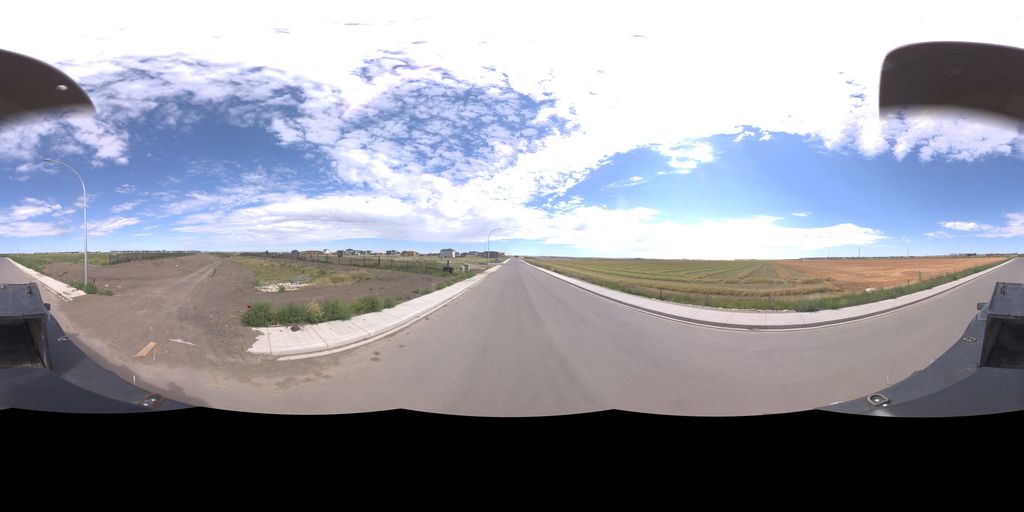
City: saskatoon